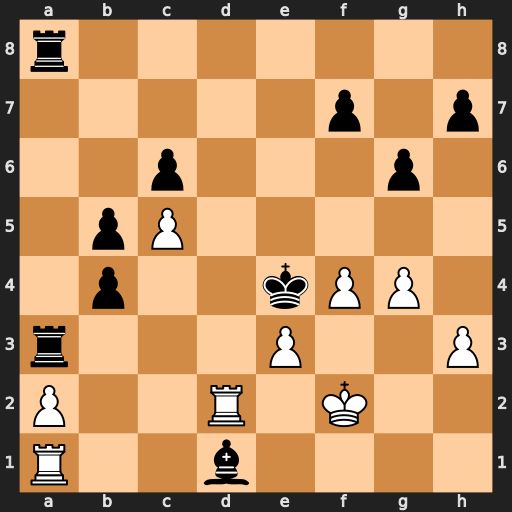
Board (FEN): r7/5p1p/2p3p1/1pP5/1p2kPP1/r3P2P/P2R1K2/R2b4
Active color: w
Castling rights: -
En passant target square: -
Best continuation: Rd4#